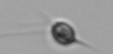
Label: Acanthoica_quattrospina